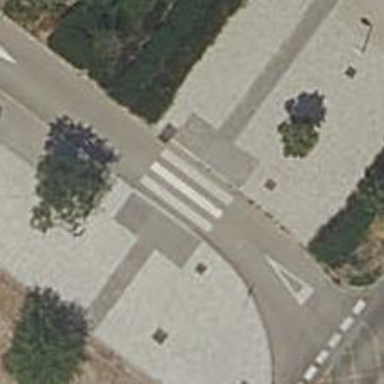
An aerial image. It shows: Uncontrolled road crossing.